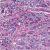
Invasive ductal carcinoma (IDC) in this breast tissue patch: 1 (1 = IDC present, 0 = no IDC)